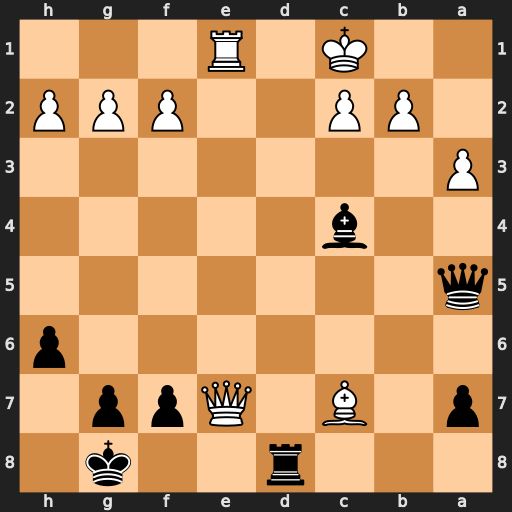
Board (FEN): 3r2k1/p1B1Qpp1/7p/q7/2b5/P7/1PP2PPP/2K1R3
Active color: b
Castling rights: -
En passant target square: -
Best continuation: Qd2+ Kb1 Qd1+ Rxd1 Rxd1#